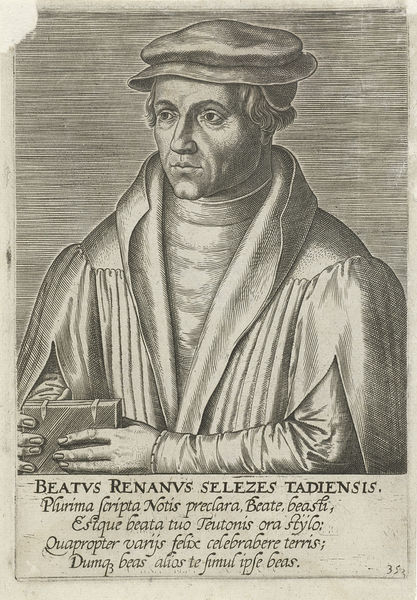
Titel: Portret van Beatus Bild
Künstler: Philips Galle
Standort: Amsterdam
Institution: Rijksmuseum
Schlagwörter: hands, hat, men, robes, white, black, face, hair, nose, old, portrait, woman, print, hand, man, eyes, male, drawing, coat, silk, sketch, old man, writing, person, human, cape, cloak, fingers, book, shading, latin, selfportrait, aristocrat, blakc, messenger, minister, butt chin, sleves, hat wallet, long nails, beatus rennanus selezes tadiensis, coad, old person